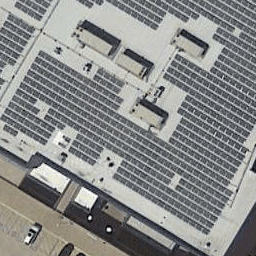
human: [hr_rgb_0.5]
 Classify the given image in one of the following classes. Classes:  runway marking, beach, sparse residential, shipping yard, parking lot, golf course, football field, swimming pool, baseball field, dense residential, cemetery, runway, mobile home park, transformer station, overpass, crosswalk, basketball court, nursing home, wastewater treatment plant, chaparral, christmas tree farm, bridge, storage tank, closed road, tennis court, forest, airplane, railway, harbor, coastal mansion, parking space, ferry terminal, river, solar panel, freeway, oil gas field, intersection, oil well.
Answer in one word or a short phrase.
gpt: solar panel